Question: I'm working with another developer on a WinForms application, and we are having a big problem with the appearance related to auto scaling.
My system (a Sony VAIO) defaults to 125% on this menu:

From what I can tell, 125% sets the DPI to 120, and default font size (menus, etc.) to 11pt. On the other developer's system, his defaults to 100%, which is 96 dpi, and 9pt font. I'm not sure, but I think only the DPI is what is causing us grief.
The problem manifests itself with text being the wrong size, and either covering up other controls, or being way too spaced out (depending on who had it open in designer last). As far as I can tell, all 'ContainerControl's are set to 'AutoScaleMode.Inherit', and the top-level form is 'AutoScaleMode.Dpi'. Is this what most other people use?
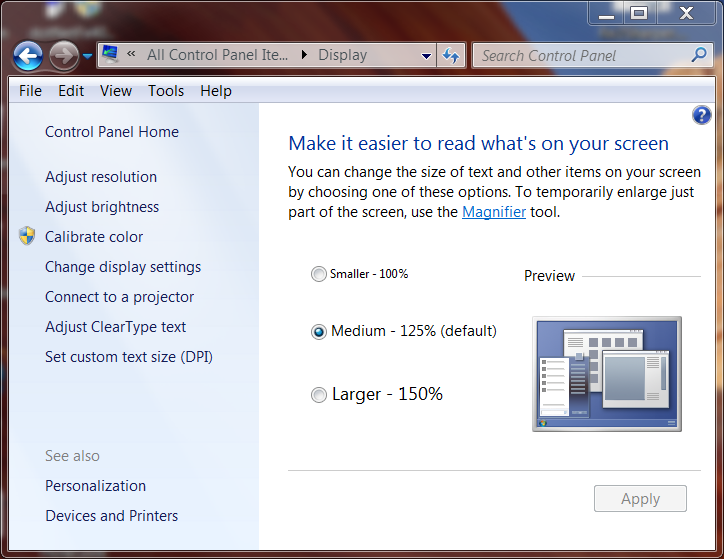
Answer: I had the same problem with one of my applications. The answer was to move it to WPF. The solution that I came with when I still used WinForms was to have 2 executable files. One developed under 96DPI and the other under 120DPI. It was double effort, but I have tried any layout configurations without success. If my controls were looking fine on 96DPI, when switching to 120DPI, they were out of the window's application. And viceversa.
WPF is the only solution to this annoying problem.